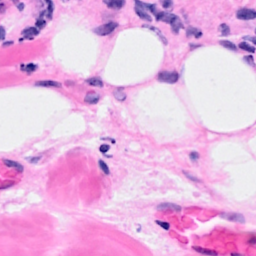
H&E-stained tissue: Breast